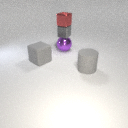
small gray metal cube below small red metal cube